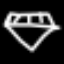
Label: diamond